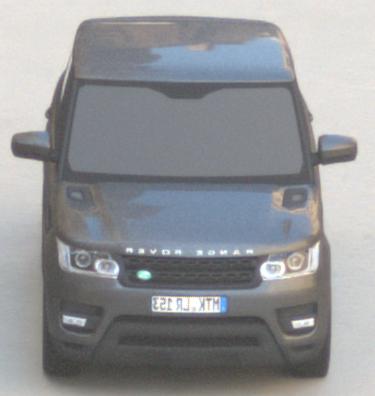
Make: Land Rover
Model: Range Rover Sport 5.0 V8 SC
Detailed model: Range Rover Sport (II)
Model produced from: 2013/09
Model produced until: 2015/07
Doors: 5
Color: gray
Road condition: dry road
Daytime: morning or afternoon
Contrast: low contrast